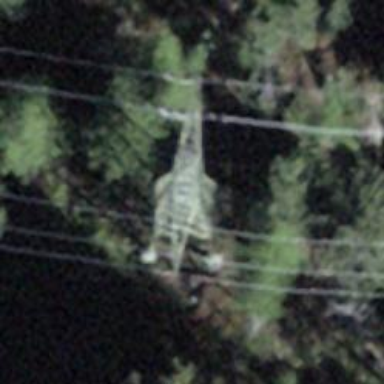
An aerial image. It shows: Lattice structure tower used for power transmission.